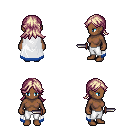
a pixel art fantasy rpg character, female body template, human, dark skin, white trimmed cape, white pants, white blonde loose hair, dagger, four views (front, back, left, right), 2x2 character sprite sheet, small pixel art, hard edges, no anti-aliasing